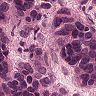
Metastatic tissue present: yes